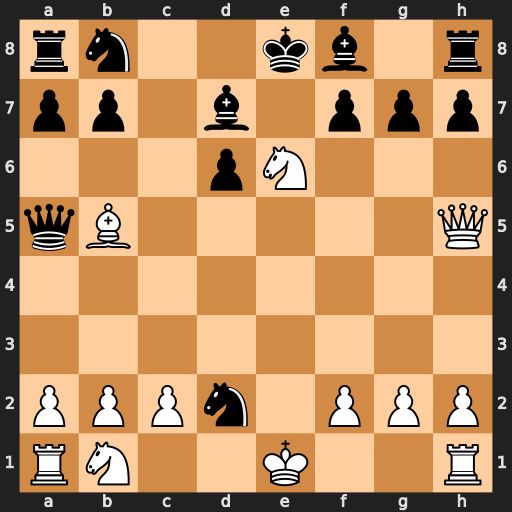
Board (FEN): rn2kb1r/pp1b1ppp/3pN3/qB5Q/8/8/PPPn1PPP/RN2K2R
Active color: w
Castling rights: KQkq
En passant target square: -
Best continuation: Bxd7+